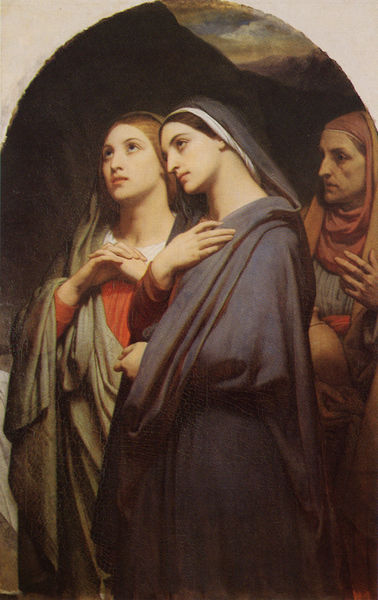
Titel: Les Saintes Femmes revenant du tombeau, Die heiligen Frauen kehren vom Grabe zurück
Künstler: Ary Scheffer
Standort: Paris
Institution: Chapelle Notre-Dame-de-la-Compassion
Schlagwörter: berg, blau, dunkel, gemälde, gott, gruppe, hand, himmel, mann, schatten, umhang, weiß, wolken, frauen, grün, landschaft, mädchen, ocker, ausschnitt, braun, damen, fenster, finger, frankreich, frau, geste, grau, haar, hintergrund, kleid, kleider, licht, nase, orange, profil, schwarz, ölbild, blick, rot, schleier, tuch, beige, malerei, alt, gesichter, jung, augen, bibel, blicke, falten, trauer, hals, hände, kirche, gewand, kutte, mantel, tücher, drei, gewänder, renaissance, wald, oval, rund, tondo, amphore, krug, ton, vase, deutschland, seitlich, düster, bogen, italien, zwei, haltung, abhang, berge, fels, gebirge, violett, weis, rundbogen, romantik, gefaltet, kopftuch, faltenwurf, nazarener, grun, tor, oben, nische, greis, glaube, kreuz, religion, kohle, nonne, mäntel, beten, gebet, habit, tizian, altar, andächtig, gefaltete hände, hubi, schwul, christus, grab, jesus, kreuzigung, ostern, christlich, toga, innig, feuerbach, andacht, ehrfurcht, umhänge, kulisse, elisabeth, heilige, fresko, greisin, anbeten, heilig, maria, david, madonna, magdalena, alte frau, anbetung, betend, beweinung, jesu, maria magdalena, tunika, deutschrömer, urne, christentum, auferstehung, altarbild, anna, antikisch, bitten, blilck, demut, die beweinung, drei frauen, emporblickend, frauen gläubig, gläubig, gläubige, gruk, grün rot, heimsuchung, hubertus, höhensicht, las, marien, rafael, rinascimental, tafelbild, tonkrug, umrahmt, verzückung, fromm, nonnen, passion, bedeckung, dreiergruppe, verklärung, heiligen, ikonologie, demütig, geneigter kopf, freuen, ehrfürchtig, patrone, ostersonntag, marua, gebt, drei marien, frauen maria, maddalena, 19.jhd.